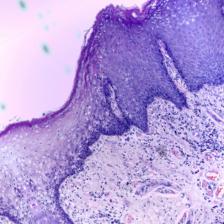
Diagnosis: Normal